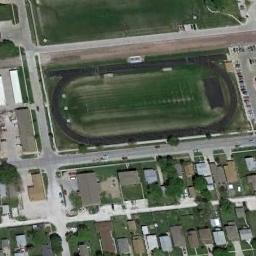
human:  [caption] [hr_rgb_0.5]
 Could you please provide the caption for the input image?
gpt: There is an unfinished track and field .

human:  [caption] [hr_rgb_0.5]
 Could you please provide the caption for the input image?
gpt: The ground track field is surrounded by lots of houses arranged neatly .

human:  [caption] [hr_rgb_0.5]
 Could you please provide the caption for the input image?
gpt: There is a road between the track field and the residential area, And there is a lot of vegetation around .

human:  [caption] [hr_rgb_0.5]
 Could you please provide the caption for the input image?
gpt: There are many buildings next to the ground track field .

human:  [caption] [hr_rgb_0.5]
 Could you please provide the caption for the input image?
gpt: There are many buildings beside the ground track field with a black track .